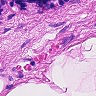
Metastatic tissue present: no